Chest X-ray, AP view. Patient: 46 years old, sex F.
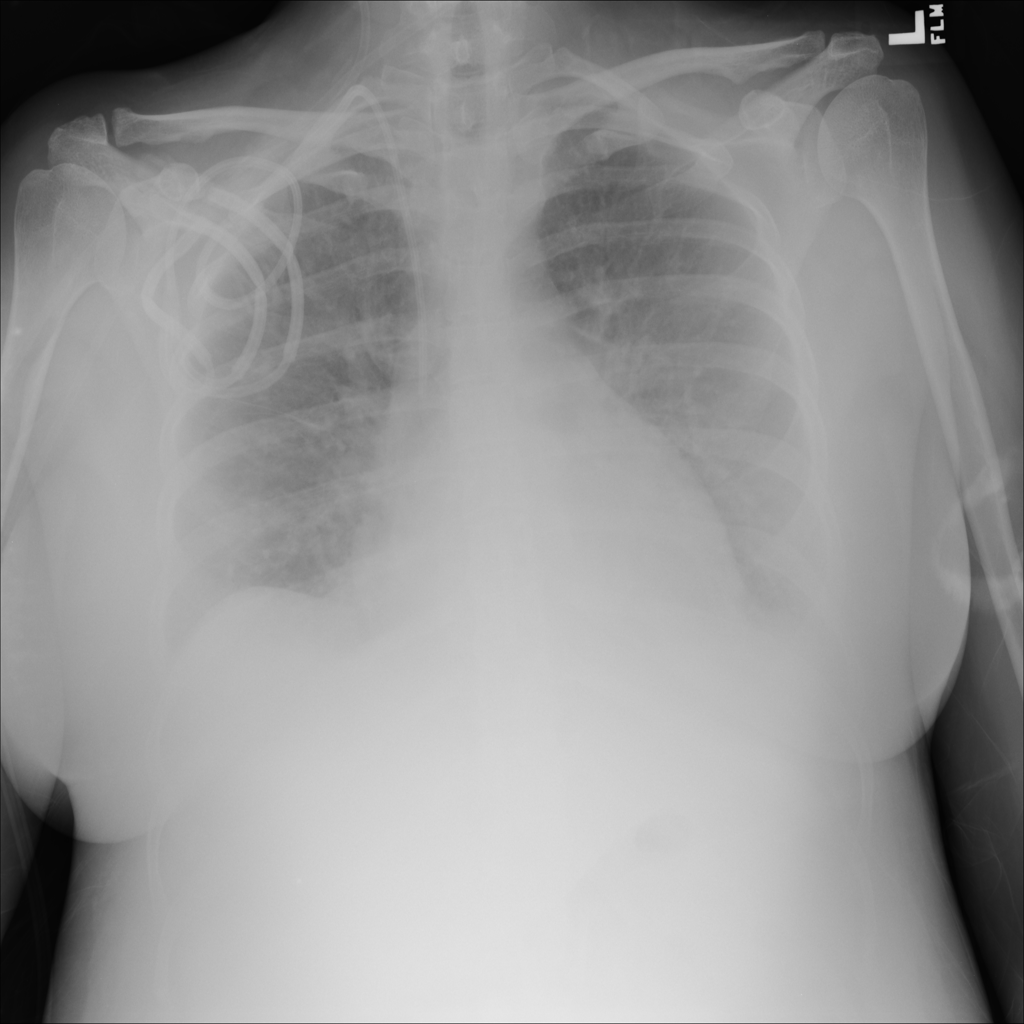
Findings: Effusion